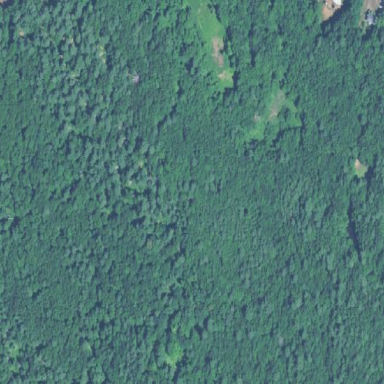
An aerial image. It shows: Serene woodland landscape.